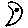
Label: moon